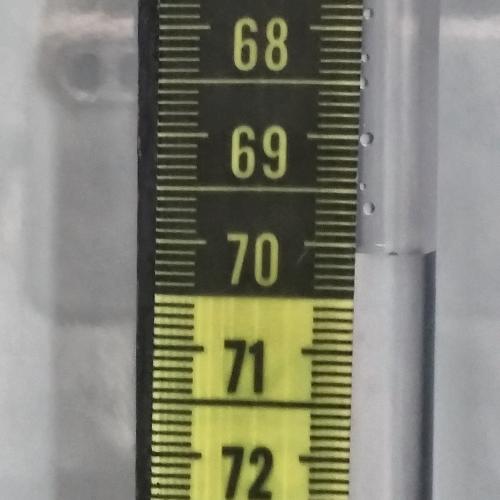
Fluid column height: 70.1 cm